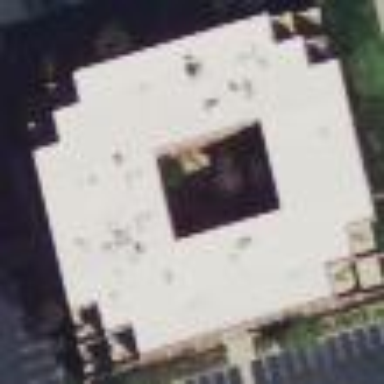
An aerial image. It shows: Office building.